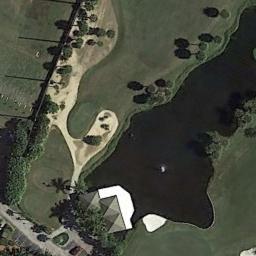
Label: golf_course